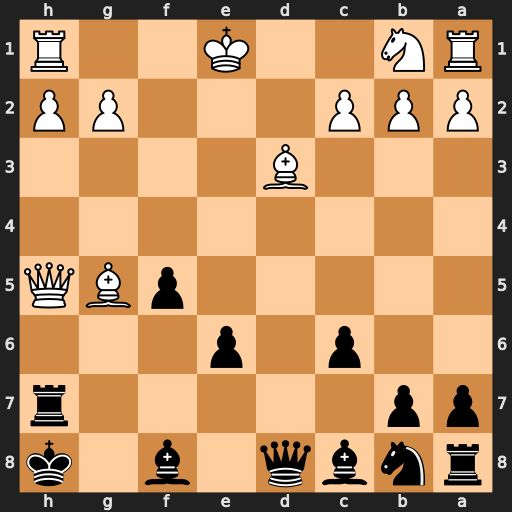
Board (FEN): rnbq1b1k/pp5r/2p1p3/5pBQ/8/3B4/PPP3PP/RN2K2R
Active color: b
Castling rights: KQ
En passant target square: -
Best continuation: Qa5+ Bd2 Qxd2+ Nxd2 Rxh5